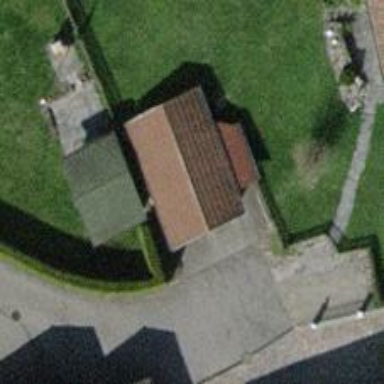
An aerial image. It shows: Group of garages.